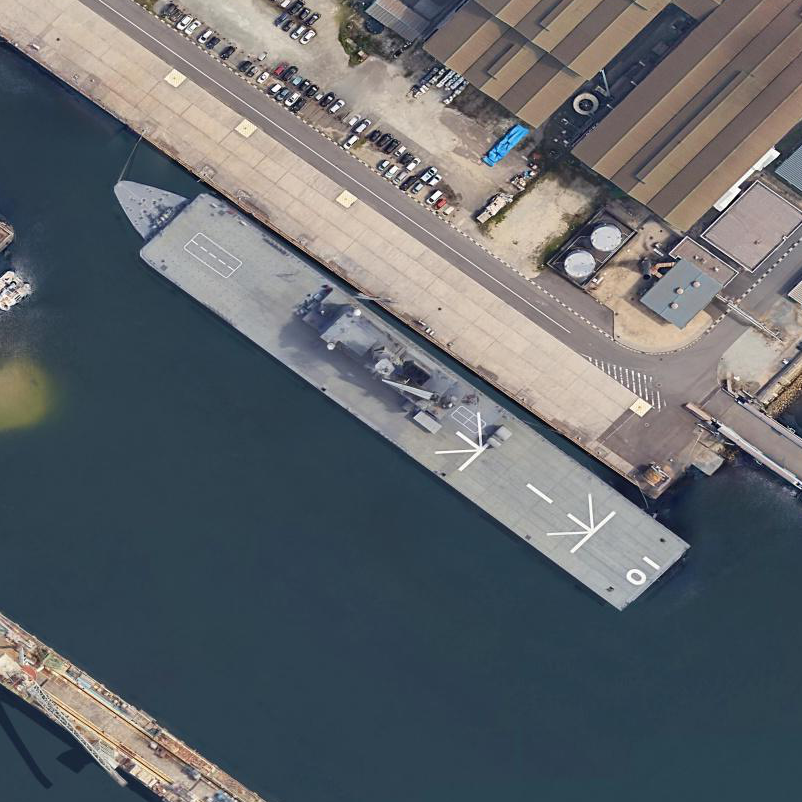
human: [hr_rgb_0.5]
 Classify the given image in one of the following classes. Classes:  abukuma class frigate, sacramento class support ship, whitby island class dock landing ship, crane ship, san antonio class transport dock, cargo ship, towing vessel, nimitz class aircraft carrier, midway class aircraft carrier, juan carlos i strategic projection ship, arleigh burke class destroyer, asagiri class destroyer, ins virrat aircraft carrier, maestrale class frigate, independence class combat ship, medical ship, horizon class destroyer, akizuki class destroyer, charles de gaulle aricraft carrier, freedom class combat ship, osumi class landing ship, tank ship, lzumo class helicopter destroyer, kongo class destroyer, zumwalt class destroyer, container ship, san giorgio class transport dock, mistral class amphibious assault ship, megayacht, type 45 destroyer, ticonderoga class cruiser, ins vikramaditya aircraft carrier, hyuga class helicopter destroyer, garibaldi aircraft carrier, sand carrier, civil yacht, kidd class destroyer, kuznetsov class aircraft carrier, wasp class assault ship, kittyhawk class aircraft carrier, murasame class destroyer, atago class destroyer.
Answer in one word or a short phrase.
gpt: Osumi class landing ship